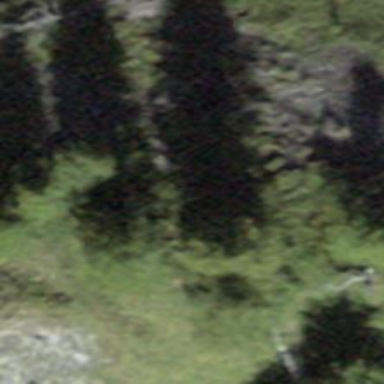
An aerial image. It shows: Forest area.